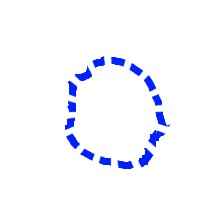
Shape: circle